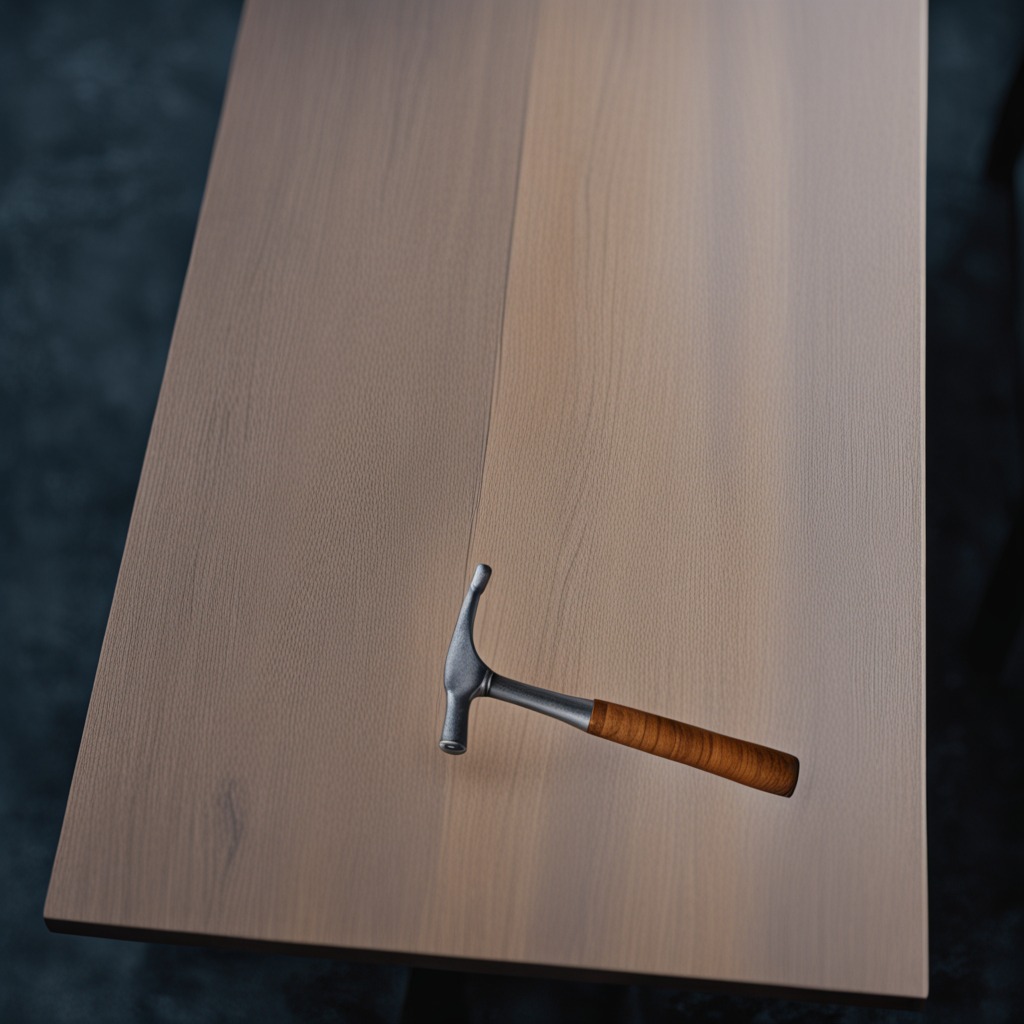
A hammer is lying on the old table.